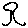
Label: tree